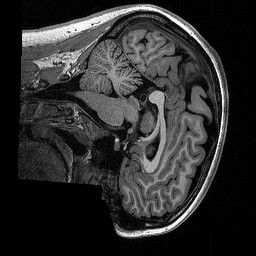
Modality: T1w
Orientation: sagittal
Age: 21
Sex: female
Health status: healthy
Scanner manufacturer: siemens
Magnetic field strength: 1.5 T
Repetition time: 2.73 s
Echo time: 0.00357 s